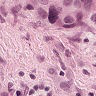
Metastatic tissue present: yes